Question: I have a problem where I have a bunch of lengths and want to start at the origin (pretend I'm facing to the positive end of the y axis), I make a right and move positively along the x axis for the distance of length_i. At this time I make another right turn, walk the distance of length_i and repeat n times. I can do this but I think there's a more efficient way to do it and I lack a math background:
'''
## Fake Data
set.seed(11)
dat <- data.frame(id = LETTERS[1:6], lens=sample(2:9, 6),
x1=NA, y1=NA, x2=NA, y2=NA)
## id lens x1 y1 x2 y2
## 1 A 4 NA NA NA NA
## 2 B 2 NA NA NA NA
## 3 C 5 NA NA NA NA
## 4 D 8 NA NA NA NA
## 5 E 6 NA NA NA NA
## 6 F 9 NA NA NA NA
## Add a cycle of 4 column
dat[, "cycle"] <- rep(1:4, ceiling(nrow(dat)/4))[1:nrow(dat)]
##For loop to use the information from cycle column
for(i in 1:nrow(dat)) {
## set x1, y1
if (i == 1) {
dat[1, c("x1", "y1")] <- 0
} else {
dat[i, c("x1", "y1")] <- dat[(i - 1), c("x2", "y2")]
}
col1 <- ifelse(dat[i, "cycle"] %% 2 == 0, "x1", "y1")
col2 <- ifelse(dat[i, "cycle"] %% 2 == 0, "x2", "y2")
dat[i, col2] <- dat[i, col1]
col3 <- ifelse(dat[i, "cycle"] %% 2 != 0, "x2", "y2")
col4 <- ifelse(dat[i, "cycle"] %% 2 != 0, "x1", "y1")
mag <- ifelse(dat[i, "cycle"] %in% c(1, 4), 1, -1)
dat[i, col3] <- dat[i, col4] + (dat[i, "lens"] * mag)
}
'''
'''
> dat
id lens x1 y1 x2 y2 cycle
1 A 4 0 0 4 0 1
2 B 2 4 0 4 -2 2
3 C 5 4 -2 -1 -2 3
4 D 8 -1 -2 -1 6 4
5 E 6 -1 6 5 6 1
6 F 9 5 6 5 -3 2
'''
'''
library(ggplot2); library(grid)
ggplot(dat, aes(x = x1, y = y1, xend = x2, yend = y2)) +
geom_segment(aes(color=id), size=3, arrow = arrow(length = unit(0.5, "cm"))) +
ylim(c(-10, 10)) + xlim(c(-10, 10))
'''
This seems slow and clunky. I'm guessing there's a better way to do this than the items I do in the 'for' loop. What's a more efficient way to keep making programatic rights?

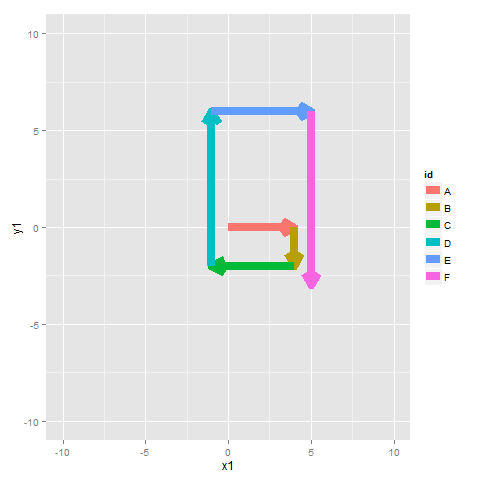
Answer: (As suggested by @DWin) Here is a solution using complex numbers, which is flexible to any kind of 'turn', not just 90 degrees (-pi/2 radians) right angles. Everything is vectorized:
'''
set.seed(11)
dat <- data.frame(id = LETTERS[1:6], lens = sample(2:9, 6),
turn = -pi/2)
dat <- within(dat, { facing <- pi/2 + cumsum(turn)
move <- lens * exp(1i * facing)
position <- cumsum(move)
x2 <- Re(position)
y2 <- Im(position)
x1 <- c(0, head(x2, -1))
y1 <- c(0, head(y2, -1))
})
dat[c("id", "lens", "x1", "y1", "x2", "y2")]
# id lens x1 y1 x2 y2
# 1 A 4 0 0 4 0
# 2 B 2 4 0 4 -2
# 3 C 5 4 -2 -1 -2
# 4 D 8 -1 -2 -1 6
# 5 E 6 -1 6 5 6
# 6 F 9 5 6 5 -3
'''
The 'turn' variable should really be considered as an input together with 'lens'. Right now all turns are '-pi/2' radians but you can set each one of them to whatever you want. All other variables are outputs.
---
Now having a little fun with it:
'''
trace.path <- function(lens, turn) {
facing <- pi/2 + cumsum(turn)
move <- lens * exp(1i * facing)
position <- cumsum(move)
x <- c(0, Re(position))
y <- c(0, Im(position))
plot.new()
plot.window(range(x), range(y))
lines(x, y)
}
trace.path(lens = seq(0, 1, length.out = 200),
turn = rep(pi/2 * (-1 + 1/200), 200))
'''

(My attempt at replicating the graph here: <URL>
I also let you try these:
'''
trace.path(lens = seq(1, 10, length.out = 1000),
turn = rep(2 * pi / 10, 1000))
trace.path(lens = seq(0, 1, length.out = 500),
turn = seq(0, pi, length.out = 500))
trace.path(lens = seq(0, 1, length.out = 600) * c(1, -1),
turn = seq(0, 8*pi, length.out = 600) * seq(-1, 1, length.out = 200))
'''
Feel free to add yours!